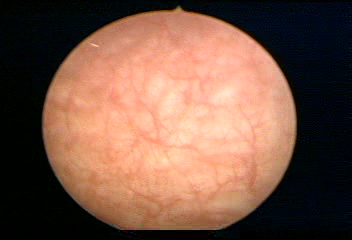
Modality: WLC
Class: Normal mucosa
Bladder cancer association: No